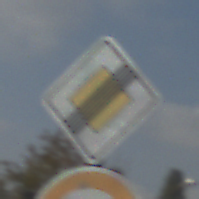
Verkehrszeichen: EndeVorfahrtsstrasse
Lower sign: Geschwindigkeit50
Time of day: MorningAfternoon
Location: Outdoor (Suburban)
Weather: PartlyCloudy
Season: NotSpecified
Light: Natural